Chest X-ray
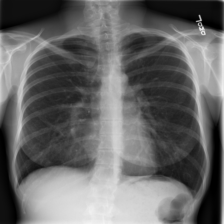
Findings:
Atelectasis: negative
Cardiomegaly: negative
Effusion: negative
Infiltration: negative
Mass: negative
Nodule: negative
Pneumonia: negative
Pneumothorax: negative
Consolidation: negative
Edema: negative
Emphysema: negative
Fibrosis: negative
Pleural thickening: negative
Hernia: negative